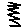
Label: zigzag